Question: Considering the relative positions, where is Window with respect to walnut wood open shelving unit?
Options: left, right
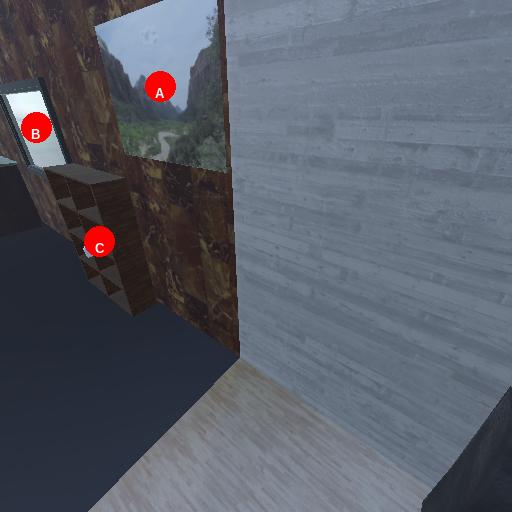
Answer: left